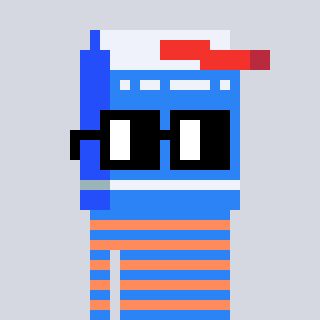
a pixel art character with square black glasses, a milk-shaped head and a peachy-colored body on a cool background